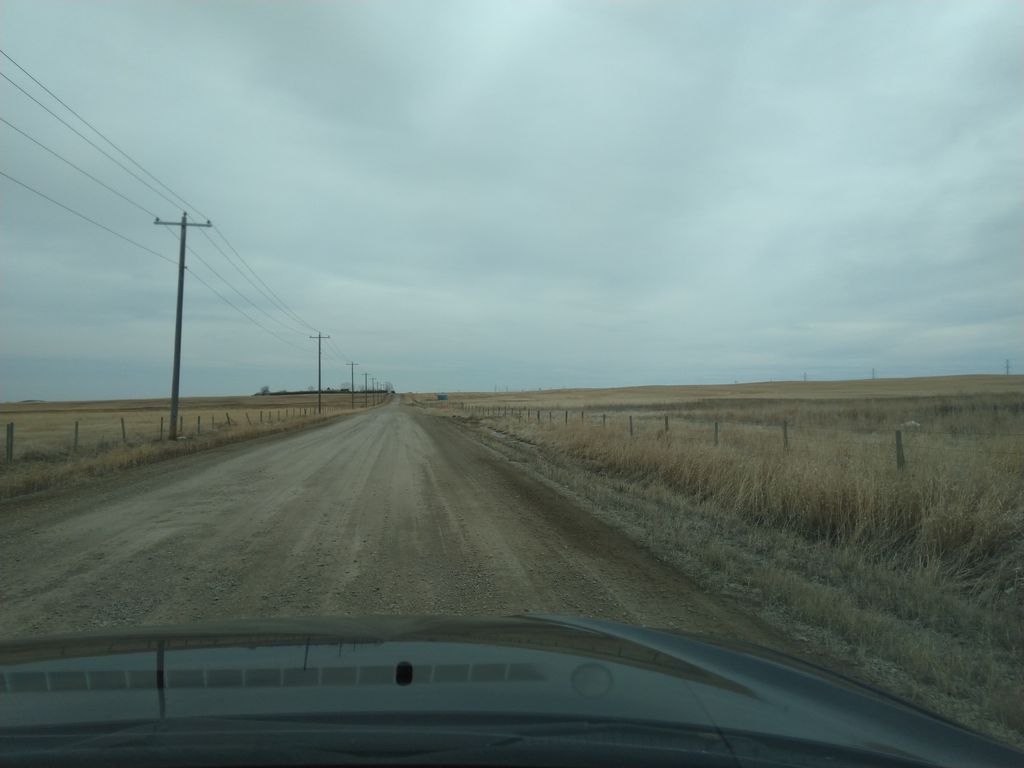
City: calgary